Field crop: maize
Growth stage: 2
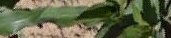
Species: maize